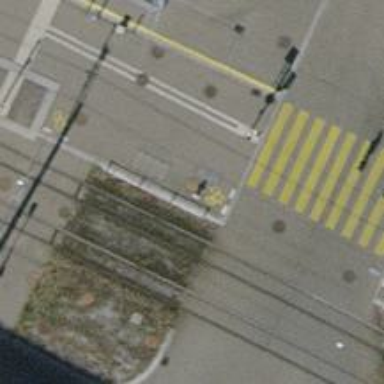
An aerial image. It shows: Sidewalk with marked crossing on asphalt footway.